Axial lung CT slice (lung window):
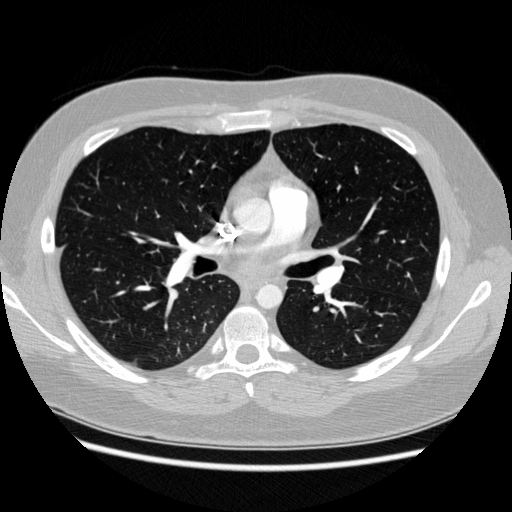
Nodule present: no